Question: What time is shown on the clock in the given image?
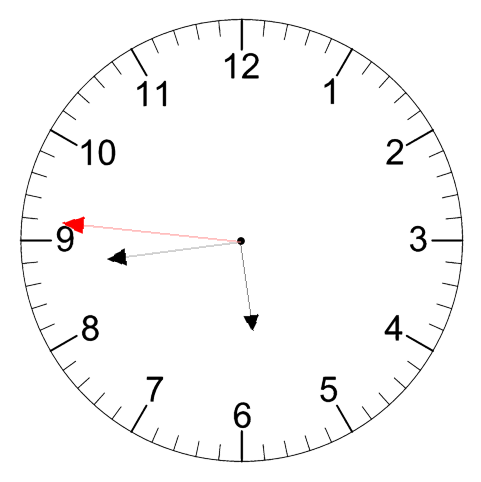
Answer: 05:43:46